Question:
---
Hi all,i am new to vba please help me. I have a table like shown. The Days column is a formula column. the formula is simple it is the difference of and . But the is present in another sheet (Sheet2) at Range("D5"). How to assign this formula programatically. I tried with 'Worksheets("Sheet1").Range("E2:E10").FormulaR1C1 = "=" & Worksheets("Sheet2").Range("D5").Value & "-Sheet1!RC[-1]"' and 'Worksheets("Sheet1").Range("I6:I10").FormulaR1C1 = "=Sheet2!R[5]C[4]Sheet1!RC[-1]"' unfornately both are giving wrong values. Thanks.
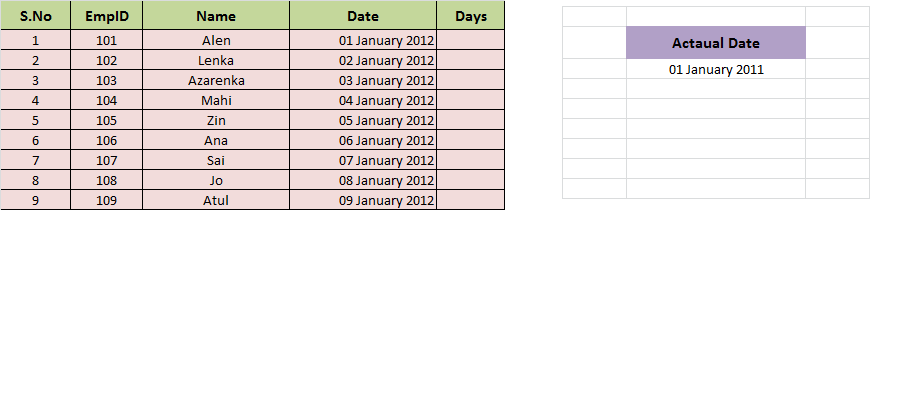
Answer: You can use the <URL> function to calculate the difference between two dates:
'''
=DATEDIF(Sheet2!D5,Sheet1!E2,"D")
'''
You will have to copy and modify this formula for the column, as this should work for the first cell.
Using VBA, you can use the below, which should work with your above dataset:
'''
Worksheets("Sheet1").Range("E2:E10").FormulaR1C1 = "=DATEDIF(""" & Worksheets("Sheet2").Range("D5") & """,Sheet1!RC[-1],""D"")"
'''